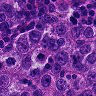
Metastatic tissue present: yes